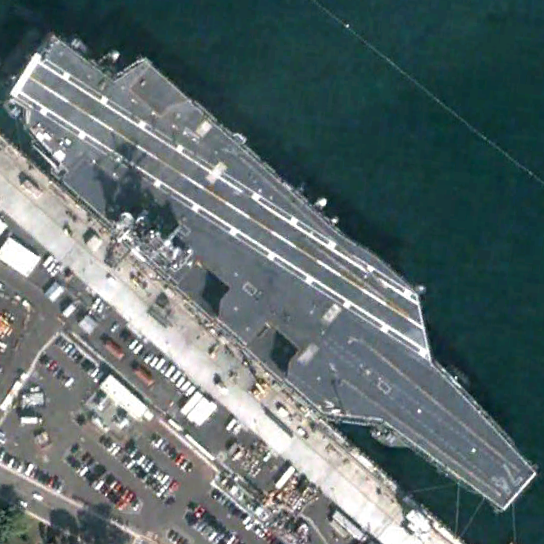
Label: aircraft_carrier